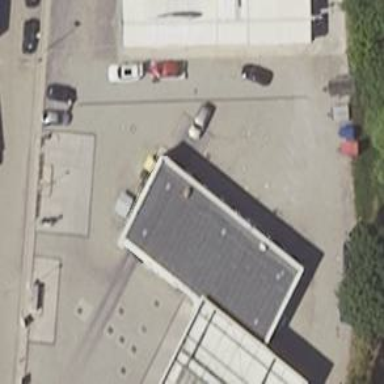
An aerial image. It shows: Building serving as fuel station with toll point.